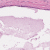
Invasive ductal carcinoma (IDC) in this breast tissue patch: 1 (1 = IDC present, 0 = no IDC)